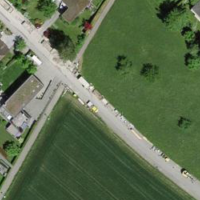
EUNIS habitat code: 25
Species observed at this site:
Hypericum perforatum